Question: I am creating line graph using outputs from a thread, the threads are simulations of incoming and outgoing bill that run over a course of 52 seconds and this will be dipicted on a line graph as shown below to show the bank balance over the 52 seconds!
The problem is I cannot seem to get the Y Axis calculating properly.
The code below show output the red marker at the top right hand side of the axis but it does not

'''
public void paintComponent(Graphics g) {
int y = 10000; // balance
int x = 52 ; // weeks
int prevX, prevY;
int maxX = 52;
int maxY = 10000;
int Xleft = 200;
int Xright = 900;
int Ytop = 50;
int Ybottom = 330;// defining axis
Graphics2D g2 = (Graphics2D) g;
super.paintComponent(g2);
g2.setColor(Color.BLUE);
BasicStroke pen = new BasicStroke(4F);
g2.setStroke(pen);
g2.drawLine(Xleft,Ytop,Xleft,Ybottom);
g2.drawLine(Xleft,280,Xright,280);
Font f = new Font("Serif", Font.BOLD, 14);
g2.setFont(f);
g2.drawString("Account Balance (PS)", 35, 200);
g2.drawString("Elapsed Time (Weeks)", 475, 340);
//retrieve values from your model for the declared variables
//calculate the coords line on the canvas
double balance = (((double)y / maxY) * Y_AXIS_LENGTH) - Y_AXIS_OFFSET; //floating point arithmetic
double weeks = (((double)x / maxX) * X_AXIS_LENGTH) + X_AXIS_OFFSET;
int xPos = (int) Math.round (weeks);
int yPos = (int)Math.round(balance); // changing back to int to be used in drawing oval
g2.setColor(Color.RED);
g.drawOval( xPos, yPos, 2, 2);
System.out.println(xPos + " " + yPos);
}
'''
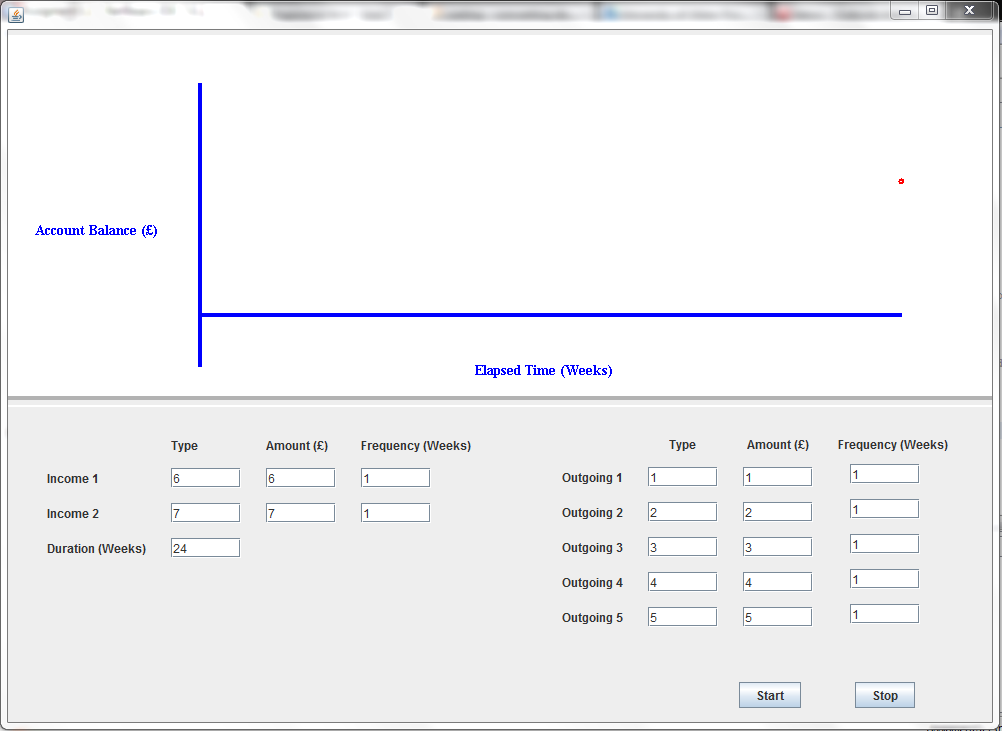
Answer: Shouldn't this:
'''
double balance = (((double)y / maxY) * Y_AXIS_LENGTH) - Y_AXIS_OFFSET;
'''
be this?
'''
double balance = Y_AXIS_OFFSET - (((double)y / maxY) * Y_AXIS_LENGTH);
'''